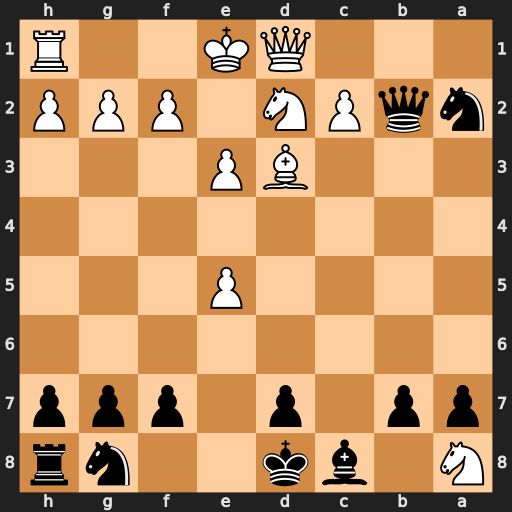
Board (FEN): N1bk2nr/pp1p1ppp/8/4P3/8/3BP3/nqPN1PPP/3QK2R
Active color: b
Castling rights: K
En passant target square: -
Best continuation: Nc3 Nc4 Nxd1 Nxb2 Nxb2